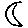
Label: moon